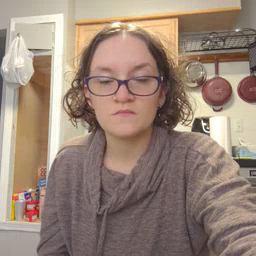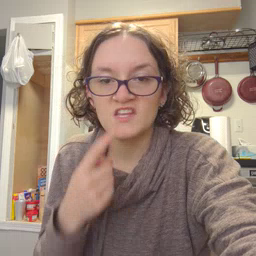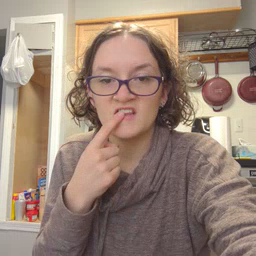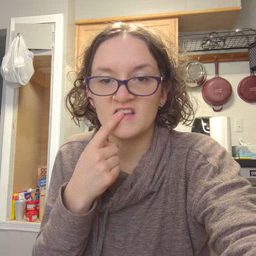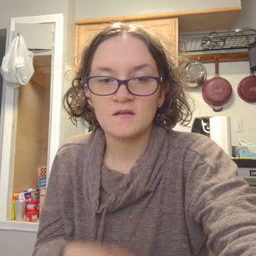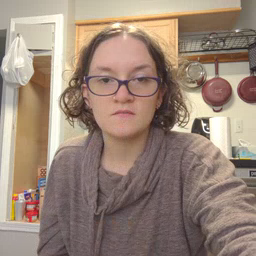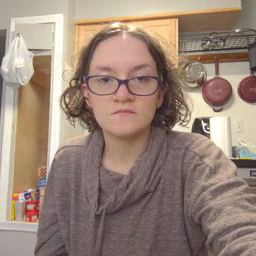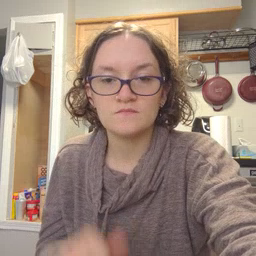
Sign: tooth